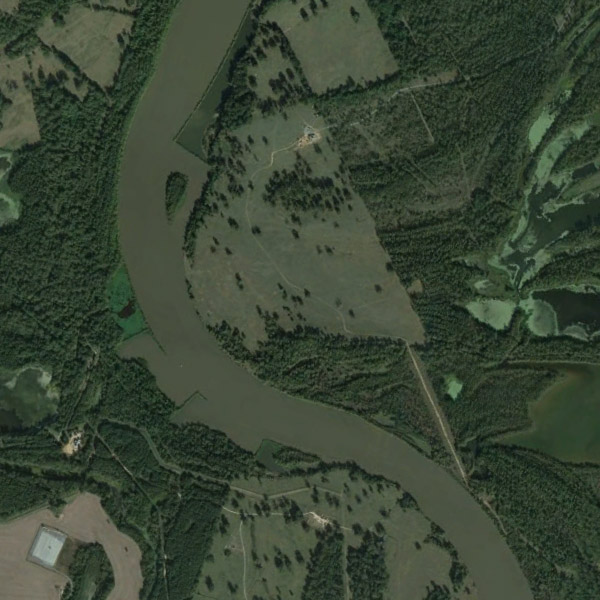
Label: River